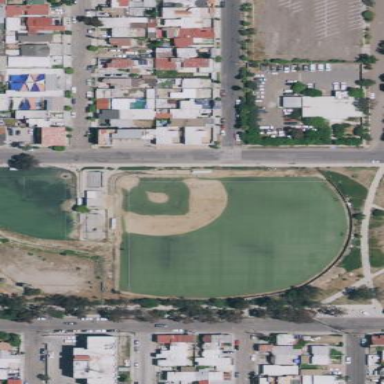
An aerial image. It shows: Baseball pitch for leisure and sports activities.